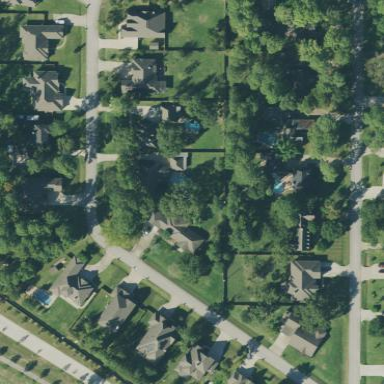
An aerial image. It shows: Residential neighbourhood.